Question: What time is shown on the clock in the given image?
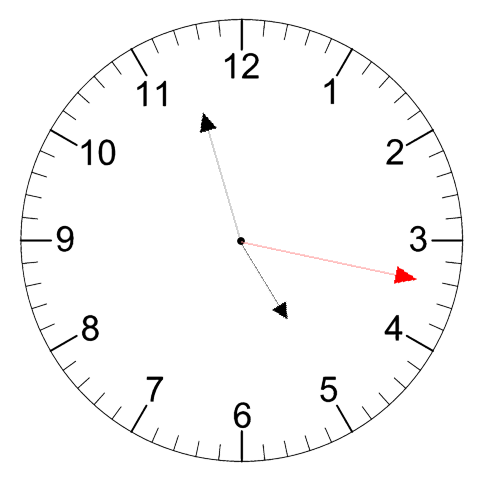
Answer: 04:57:17